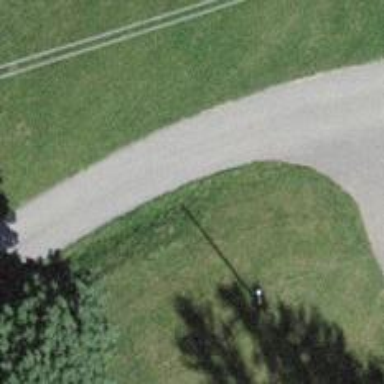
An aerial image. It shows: Unclassified road with asphalt surface. The track type is grade 1.